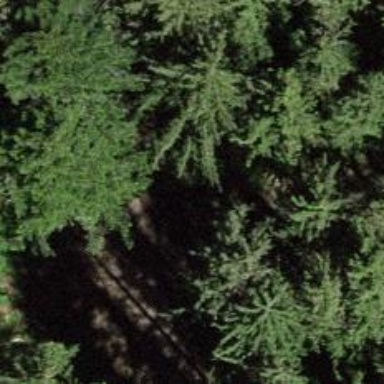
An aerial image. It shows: Unpaved track with grade2 quality type.